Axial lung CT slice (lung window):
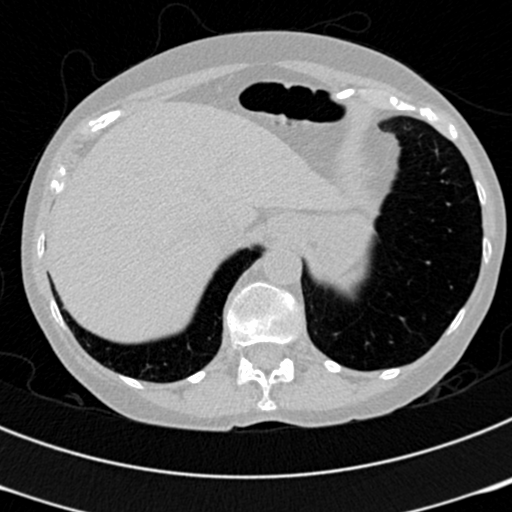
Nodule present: no